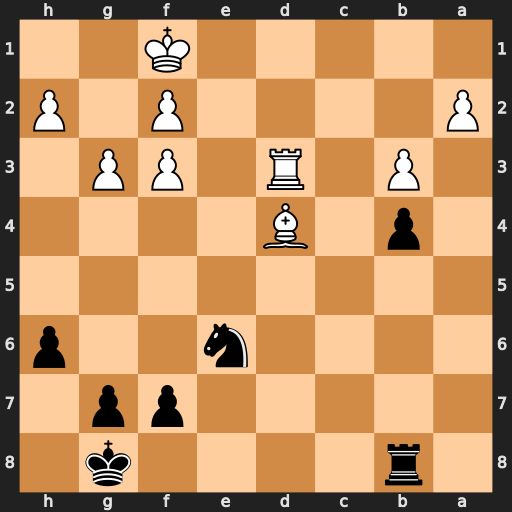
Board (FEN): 1r4k1/5pp1/4n2p/8/1p1B4/1P1R1PP1/P4P1P/5K2
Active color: b
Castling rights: -
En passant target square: -
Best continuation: Rd8 Ke2 Nxd4+